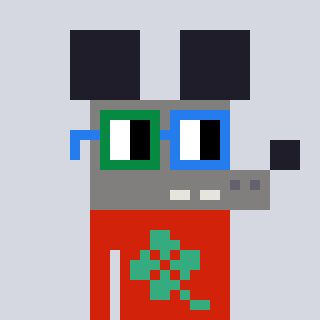
a pixel art character with square green and blue glasses, a mouse-shaped head and a red-colored body on a cool background